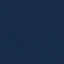
Land use / land cover: SeaLake